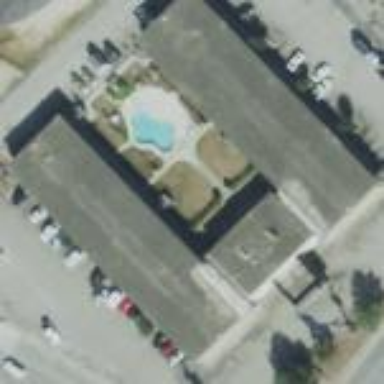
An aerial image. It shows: Motel building.